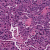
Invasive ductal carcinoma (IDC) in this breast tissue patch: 0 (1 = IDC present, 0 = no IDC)